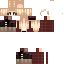
A female human skin with medium skin, wearing blonde long hair dressed in a blue hoodie and brown pants, featuring a closed mouth.